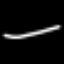
Label: line